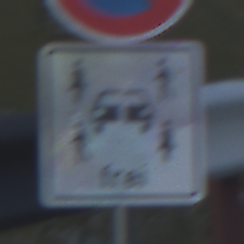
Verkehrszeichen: CarsharingfahrzeugeFrei
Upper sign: EingeschraenktesHalteverbot
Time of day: SunriseSunset
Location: Outdoor (RoadRail)
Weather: Clear
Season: NotSpecified
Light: Natural